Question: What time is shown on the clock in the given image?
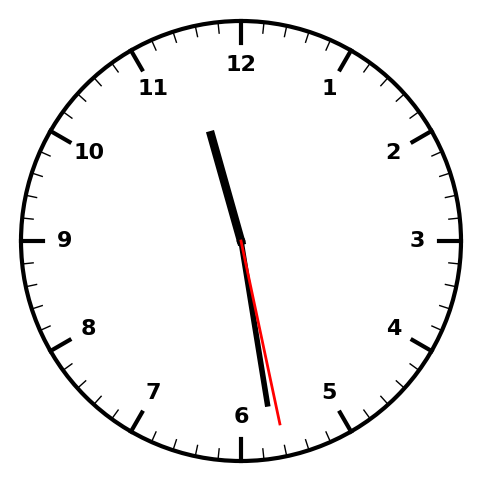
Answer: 11:28:28